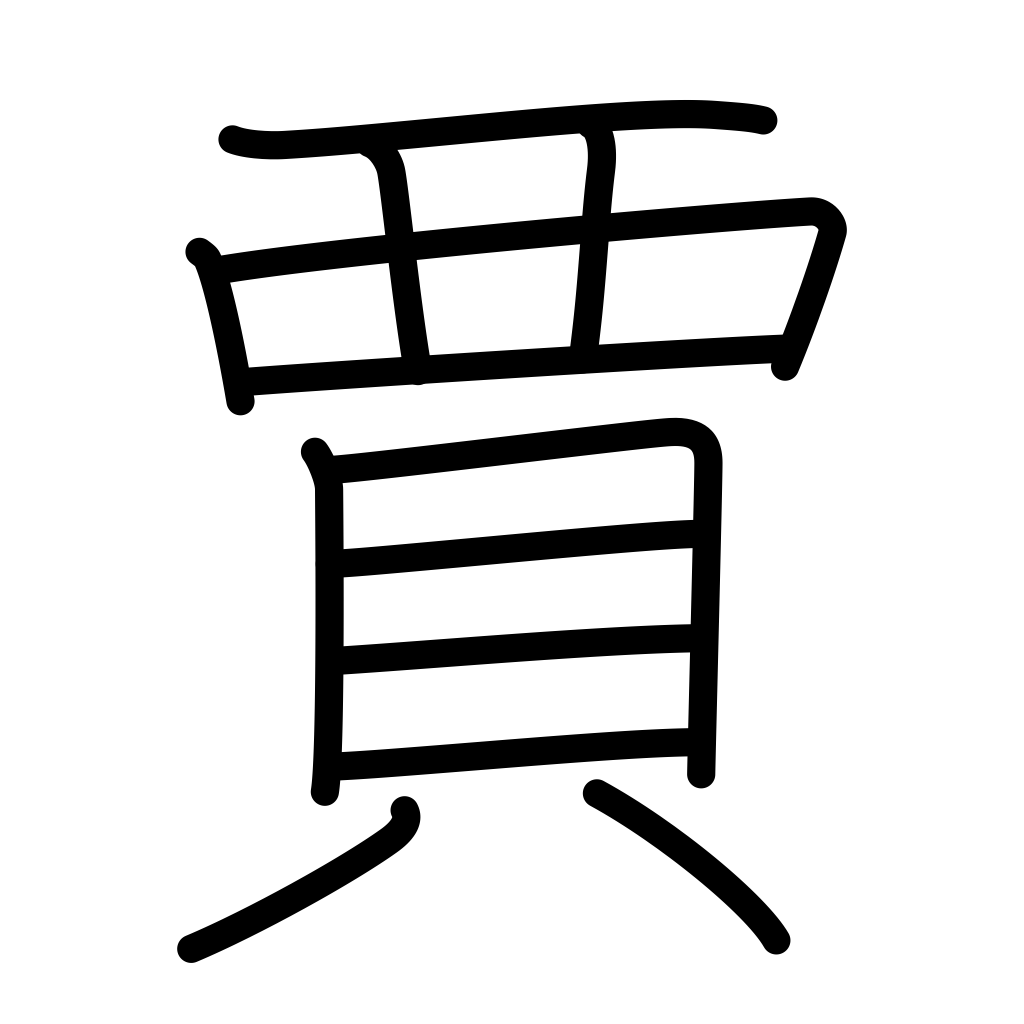
Meaning: buy, tradesman